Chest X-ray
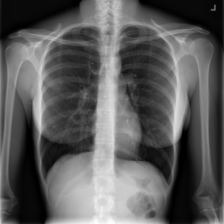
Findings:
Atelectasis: negative
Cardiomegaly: negative
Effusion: negative
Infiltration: negative
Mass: negative
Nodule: negative
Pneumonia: negative
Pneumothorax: negative
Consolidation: negative
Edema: negative
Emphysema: negative
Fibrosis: negative
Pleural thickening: negative
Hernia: negative